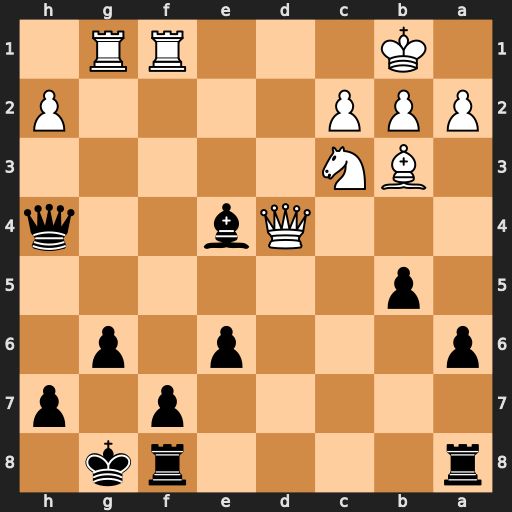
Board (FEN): r4rk1/5p1p/p3p1p1/1p6/3Qb2q/1BN5/PPP4P/1K3RR1
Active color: b
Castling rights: -
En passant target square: -
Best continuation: Bxc2+ Bxc2 Qxd4